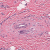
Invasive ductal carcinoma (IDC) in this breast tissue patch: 0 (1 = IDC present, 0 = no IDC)